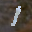
Label: 1